Interaction volume radius: 5 \u00c5
Interaction volume height: 10 \u00c5
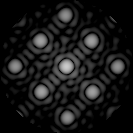
Disorder parameter: 0.05849